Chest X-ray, AP view. Patient: 38 years old, sex F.
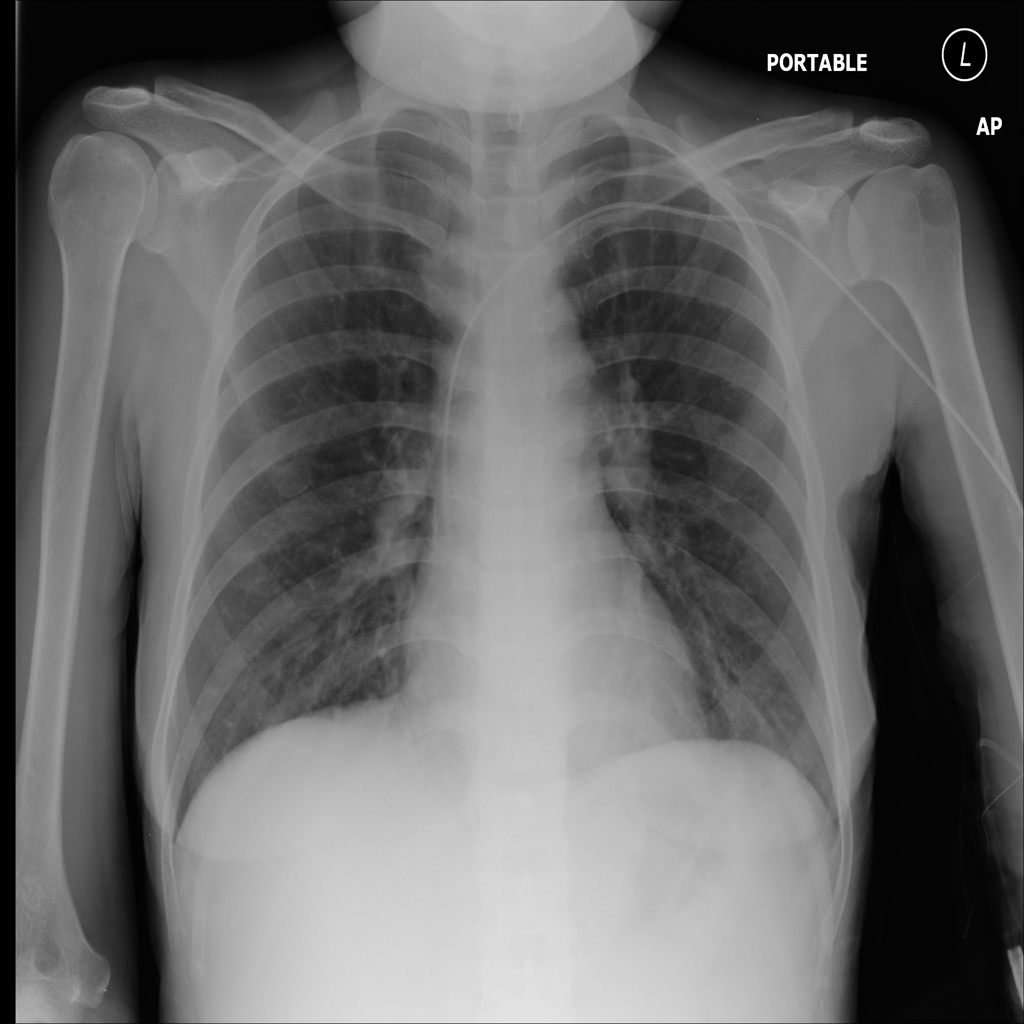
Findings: No Finding